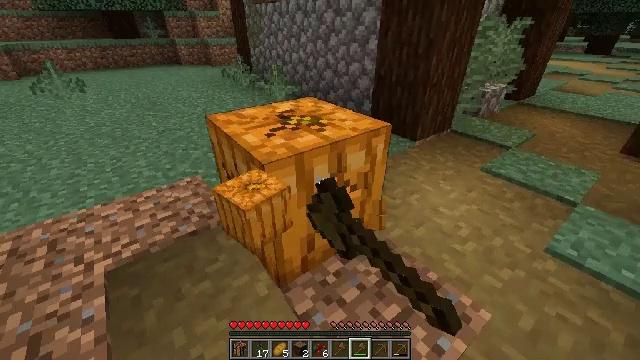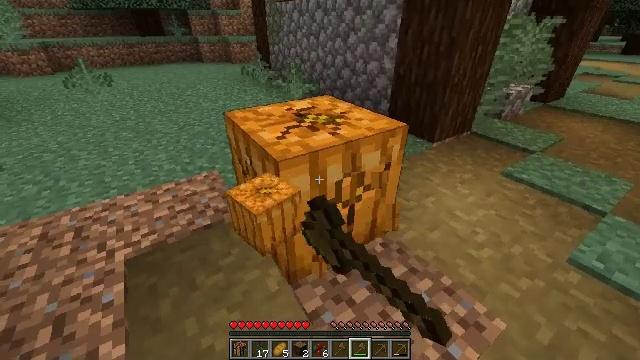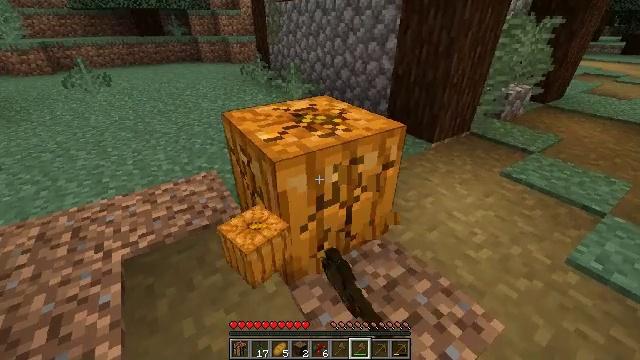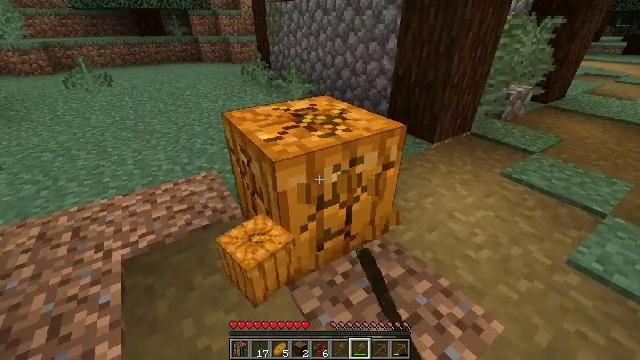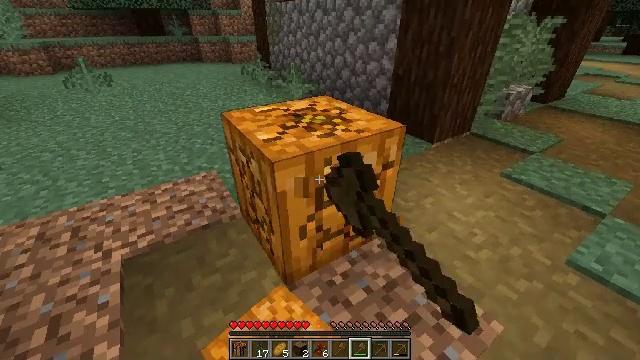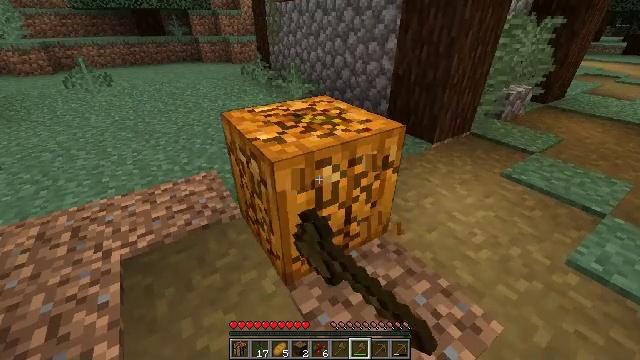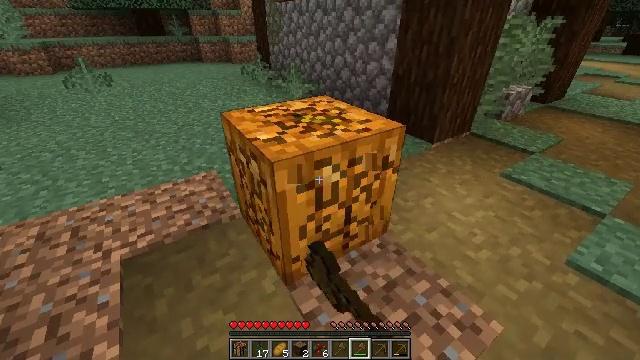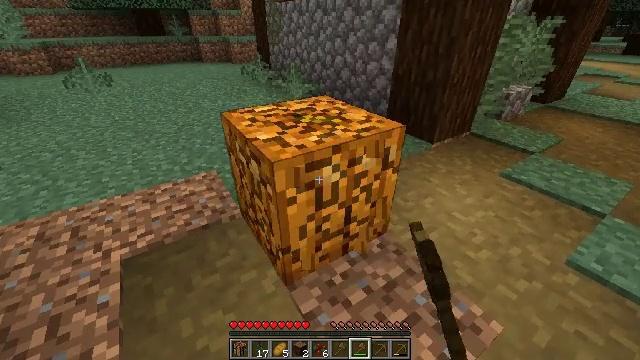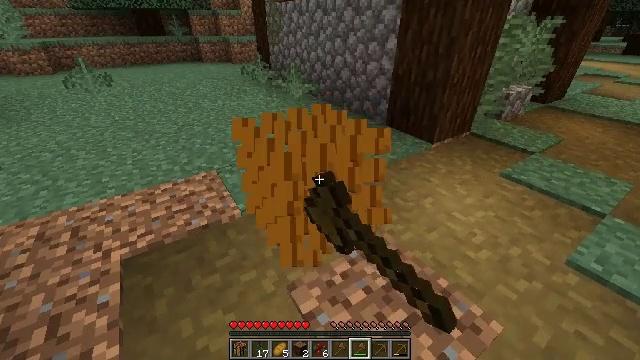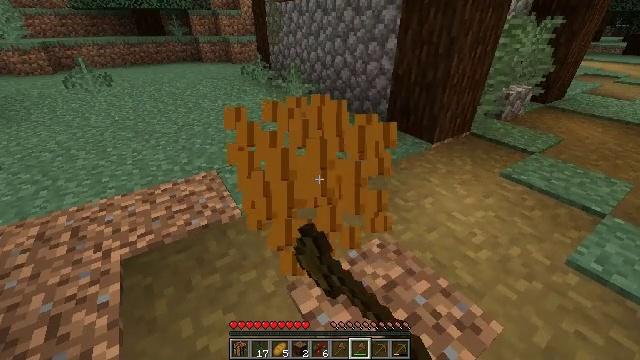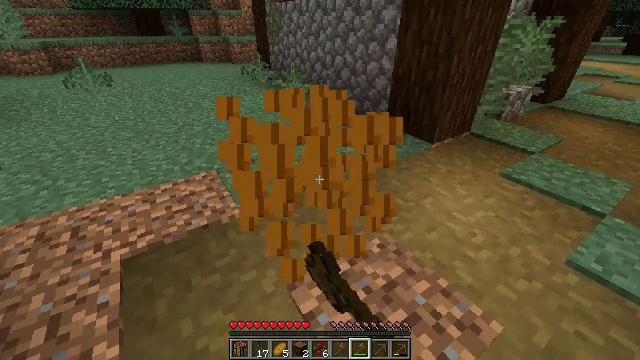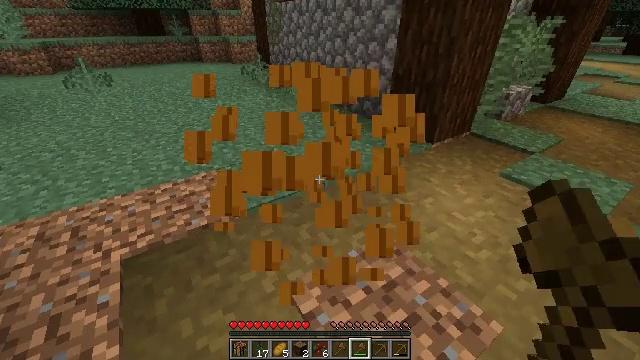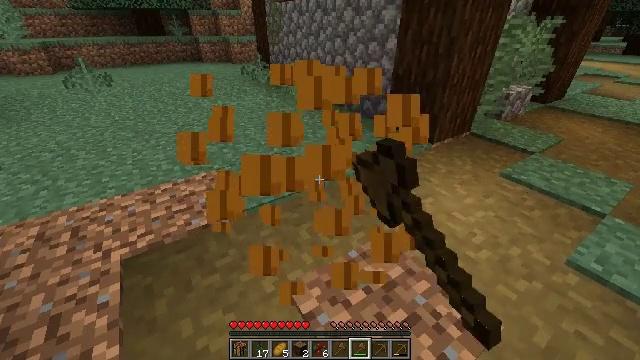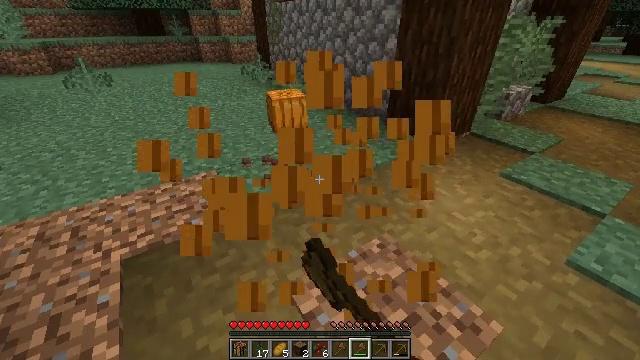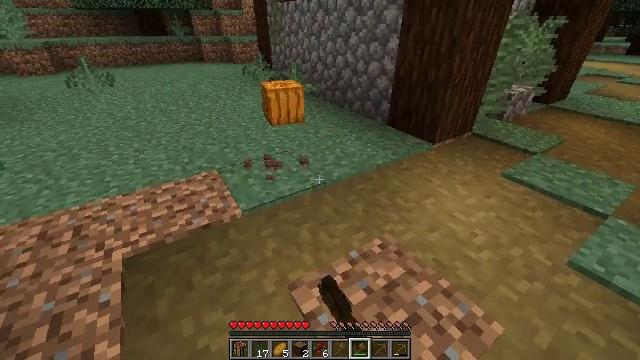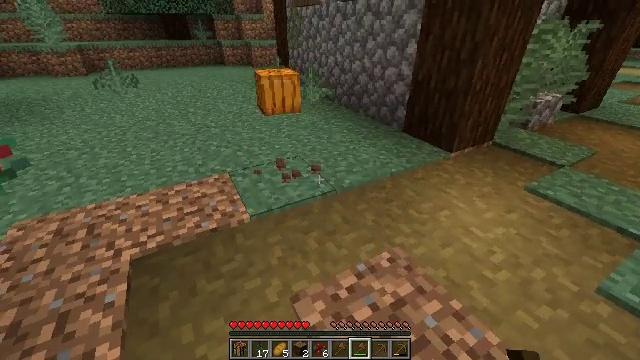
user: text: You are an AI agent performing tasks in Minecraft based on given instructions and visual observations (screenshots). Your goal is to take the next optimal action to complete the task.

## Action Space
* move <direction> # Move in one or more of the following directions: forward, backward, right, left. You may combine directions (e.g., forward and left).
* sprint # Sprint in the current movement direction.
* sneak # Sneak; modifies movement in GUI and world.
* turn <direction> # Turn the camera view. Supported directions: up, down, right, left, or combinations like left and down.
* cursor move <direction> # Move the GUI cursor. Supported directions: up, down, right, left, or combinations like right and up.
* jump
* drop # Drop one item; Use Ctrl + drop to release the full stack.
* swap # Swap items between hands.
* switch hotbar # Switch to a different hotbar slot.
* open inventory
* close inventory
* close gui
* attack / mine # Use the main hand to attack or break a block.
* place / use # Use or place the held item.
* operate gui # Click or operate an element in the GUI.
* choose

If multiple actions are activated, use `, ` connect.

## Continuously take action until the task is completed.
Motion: motion action
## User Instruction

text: Break the pumpkin to collect it.
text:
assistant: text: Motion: turn left, attack / mine
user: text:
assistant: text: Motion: attack / mine
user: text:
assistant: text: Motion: attack / mine
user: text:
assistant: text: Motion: attack / mine
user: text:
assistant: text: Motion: attack / mine
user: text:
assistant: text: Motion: attack / mine
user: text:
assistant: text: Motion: attack / mine
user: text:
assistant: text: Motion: attack / mine
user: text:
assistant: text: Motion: attack / mine
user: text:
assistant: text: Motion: attack / mine
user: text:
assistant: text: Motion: attack / mine
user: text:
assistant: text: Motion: attack / mine
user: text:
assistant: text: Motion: attack / mine
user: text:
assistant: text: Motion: attack / mine
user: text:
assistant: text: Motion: move forward and move right, turn left, attack / mine
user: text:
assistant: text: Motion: move forward and move right, turn left
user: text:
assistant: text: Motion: move forward and move right, turn left and up
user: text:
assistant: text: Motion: move forward and move right, turn left
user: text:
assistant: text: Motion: move forward and move right, turn left
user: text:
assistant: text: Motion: move forward and move right, turn left and up
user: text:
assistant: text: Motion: move forward and move right, turn left and up
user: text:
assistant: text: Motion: move forward and move right, turn left and up
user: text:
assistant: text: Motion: move forward and move right, turn left and up
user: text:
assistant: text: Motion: move forward and move right, turn left
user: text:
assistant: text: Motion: move forward and move right, turn left
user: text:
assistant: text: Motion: move forward, turn left
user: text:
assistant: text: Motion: move forward, turn left
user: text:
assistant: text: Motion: move forward, turn left and up
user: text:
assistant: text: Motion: move forward
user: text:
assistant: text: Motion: move forward, turn left and up